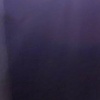
Label: space